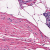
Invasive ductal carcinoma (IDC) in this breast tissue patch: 0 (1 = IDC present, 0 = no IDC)